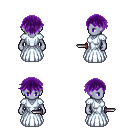
a pixel art fantasy rpg character, female body template, dark elf, purple skin, underdress, red pants, purple short bangs hairstyle, ghillies, dagger, four views (front, back, left, right), 2x2 character sprite sheet, small pixel art, hard edges, no anti-aliasing